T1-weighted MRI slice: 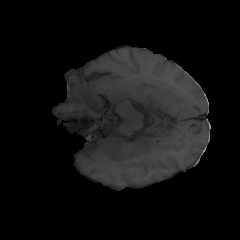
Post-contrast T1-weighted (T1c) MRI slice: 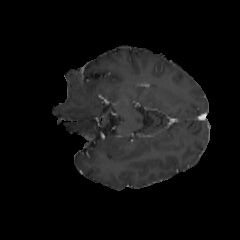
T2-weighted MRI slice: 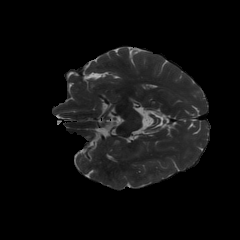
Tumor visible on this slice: no